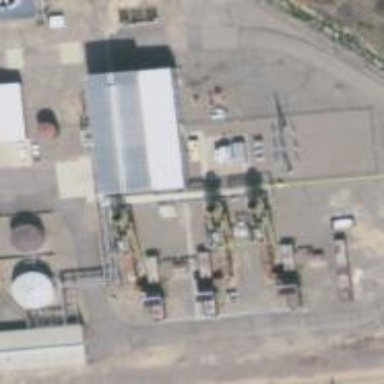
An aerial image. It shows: Gas-powered generator. It is gas turbine type generator.